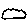
Label: cloud